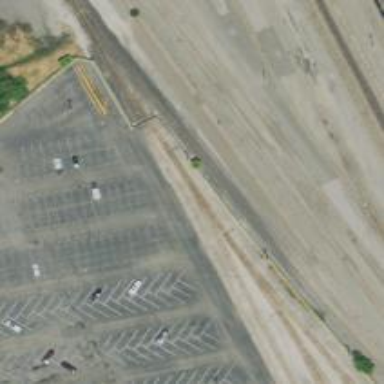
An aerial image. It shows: Rail spur service.